【题型】填空题　【知识点】解析几何　【难度】medium
已知 $P$ 是双曲线 $\frac{x^2}{9} - \frac{y^2}{16} = 1$ 右支上任意一点，$F_1,F_2$ 分别为左、右焦点，设 $\angle PF_1F_2 = \alpha$，$\angle PF_2F_1 = \beta$，则 $\frac{\tan\frac{\alpha}{2}}{\tan\frac{\beta}{2}} = \underline{\quad\quad}$。
【解答】

\textbf{【答案】} $\frac{1}{4}$ (或 $0.25$)

\textbf{【分析】} 根据内切圆的性质，由切线长以及双曲线定义可得 $|NF_1| = 8 = a + c$，$|NF_2| = 2$，即可利用锐角三角函数求解。

\textbf{【详解】} 由 $\frac{x^2}{9} - \frac{y^2}{16} = 1$ 可得 $a = 3$，$b = 4$，$c = 5$，$F_1(-5,0)$，$F_2(5,0)$。

如图，作出 $\triangle PF_1F_2$ 的内切圆 $A$ 与 $\triangle PF_1F_2$ 三边分别交于 $M$，$N$，$Q$。
则 $|PF_1| - |PF_2| = |MF_1| + |PM| - |PQ| - |QF_2| = |MF_1| - |QF_2| = |NF_1| - |NF_2| = 2a = 6$。
又 $|NF_1| + |NF_2| = |F_1F_2| = 2c = 10$，
所以 $|NF_1| = 8 = a + c$，$|NF_2| = 2$。所以 $AN \perp x$ 轴。

由内切圆的性质可得 $\angle AF_1F_2 = \frac{\alpha}{2}$，$\angle AF_2F_1 = \frac{\beta}{2}$，$\angle PF_2F_1 = \beta$。
\[
\tan\frac{\alpha}{2} = \frac{|AN|}{|F_1N|},\quad \tan\frac{\beta}{2} = \frac{|AN|}{|F_2N|}
\]
所以
\[
\frac{\tan\frac{\alpha}{2}}{\tan\frac{\beta}{2}} = \frac{|F_2N|}{|F_1N|} = \frac{2}{8} = \frac{1}{4}.
\]

故答案为：$\frac{1}{4}$。

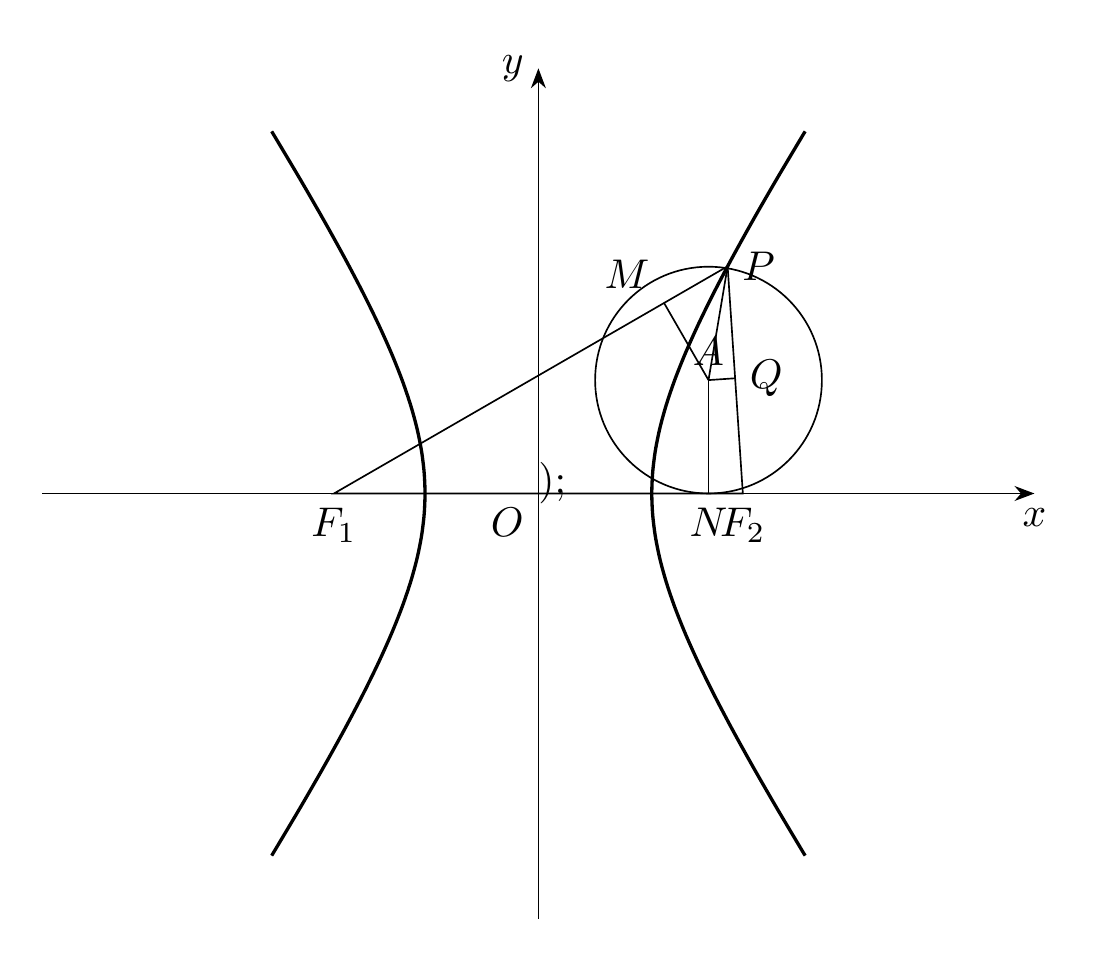